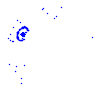
Particle: kaon